Current action and preconditions to check: trajectory_clear

Your task: For each precondition in the list above, predict whether it will hold at this action.

Consider the current scene as observed from the mobile robot's camera, and analyze the predicted future states of all dynamic agents (e.g., people, animals, vehicles, or any moving entities) within the NEXT SECOND.

IMPORTANT: Only answer "very likely" if you are absolutely certain—based on strong, clear evidence—that a dynamic agent will violate the precondition in the predicted future state. Do NOT answer "very likely" for unlikely, ambiguous, or low-probability risks.

Ask yourself for each precondition: Is there a high probability, with clear and convincing evidence, that the predicted future states of any dynamic agent will interfere with the predicted future state of the currently executing action within the NEXT SECOND, causing that precondition to fail?

Assess the risk level based on these predictions. Use "likely" or "very likely" if motions create a clear risk of interference.

Use "neutral" or "improbable" if agents are nearby but their predicted paths are clearly diverging or non-conflicting.

Failure Risk Categories: "very improbable", "improbable", "neutral", "likely", "very likely"

Answer Format: Output ONLY the probability_of_failure value from these categories: "very improbable", "improbable", "neutral", "likely", "very likely"

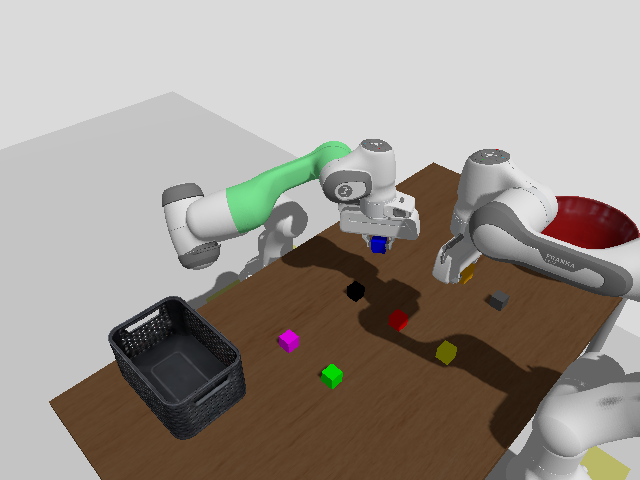

Answer: improbable